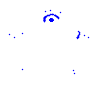
Particle: kaon